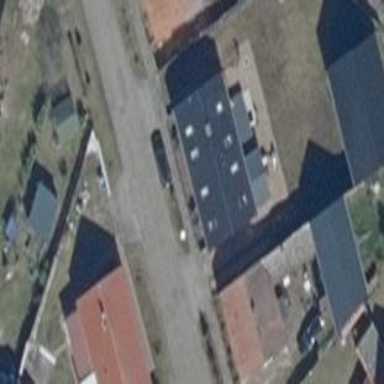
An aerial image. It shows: Simple and straightforward house.